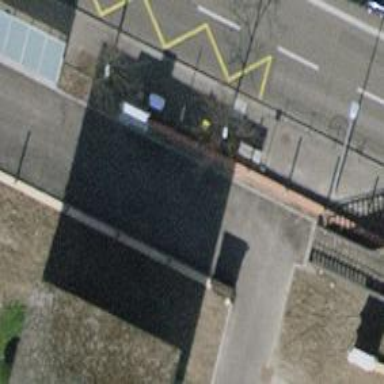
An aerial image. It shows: Power utility street cabinet.